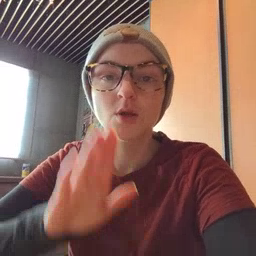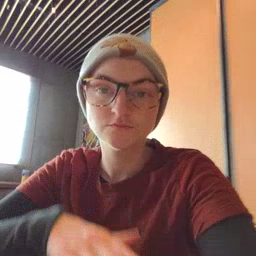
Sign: on